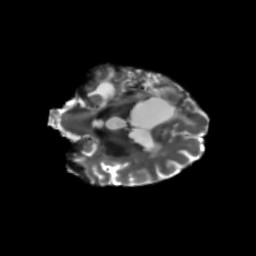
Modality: T2w
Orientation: coronal
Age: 65
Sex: female
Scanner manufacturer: siemens
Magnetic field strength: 3 T
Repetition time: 5.25 s
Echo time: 0.08 s